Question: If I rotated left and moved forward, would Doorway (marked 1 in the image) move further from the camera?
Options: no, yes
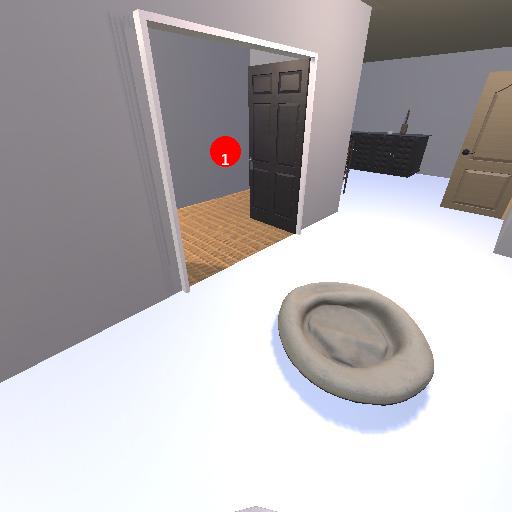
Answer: no